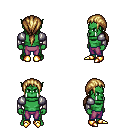
a pixel art fantasy rpg character, male body template, orc, green skin, steel arm armor, magenta pants, blonde ponytail hairstyle, gold boots, four views (front, back, left, right), 2x2 character sprite sheet, small pixel art, hard edges, no anti-aliasing